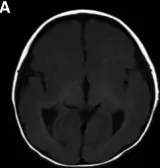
T1-weighted sagittal.
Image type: radiology (mri)